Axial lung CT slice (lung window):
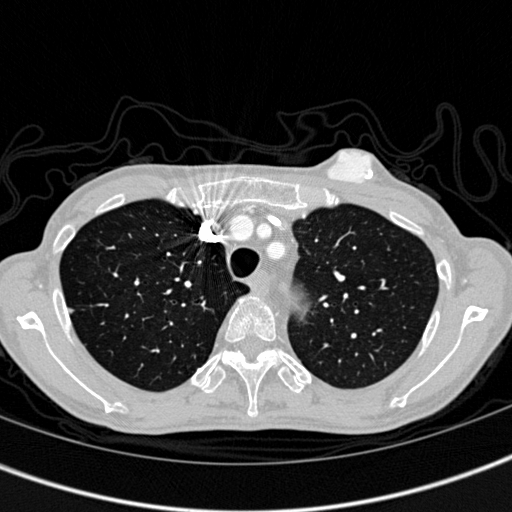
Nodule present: no